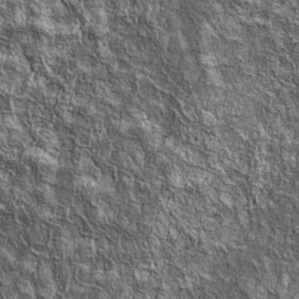
Label: non_frost